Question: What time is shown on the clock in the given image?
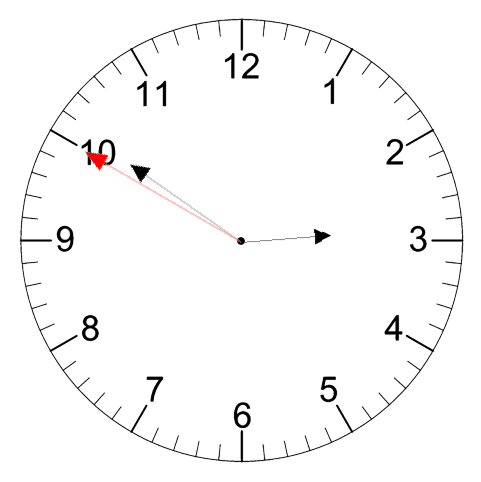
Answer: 02:50:50